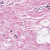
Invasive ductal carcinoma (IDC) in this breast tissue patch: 0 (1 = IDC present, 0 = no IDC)